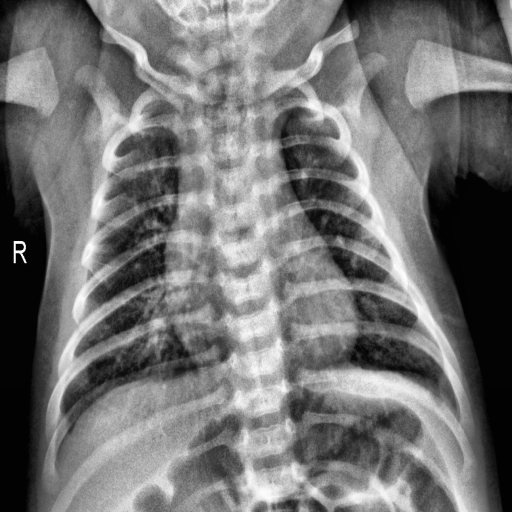
Finding: NORMAL